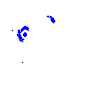
Particle: proton